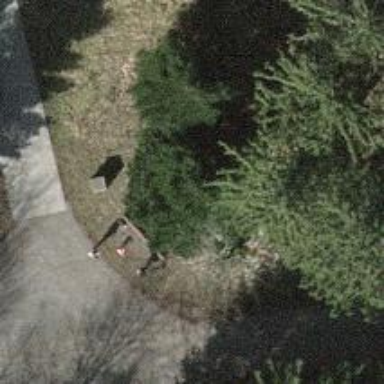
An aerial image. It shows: Bench for seating.